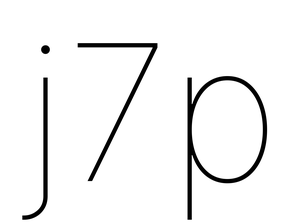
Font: Inter_Thin